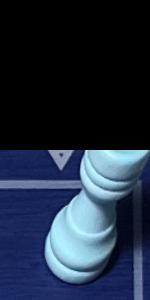
Label: Rook_White